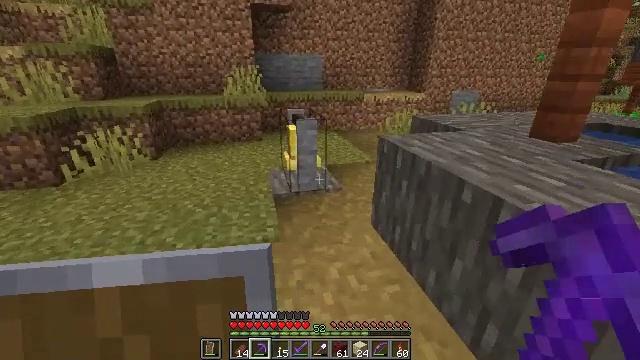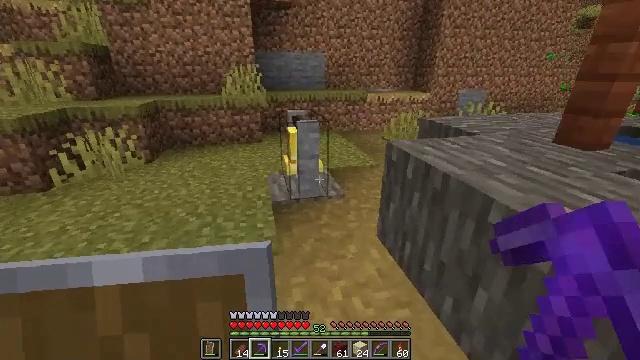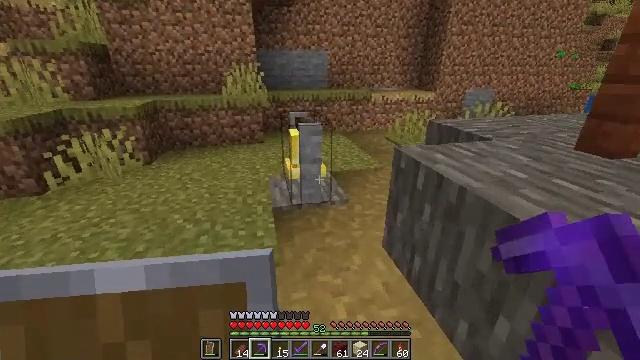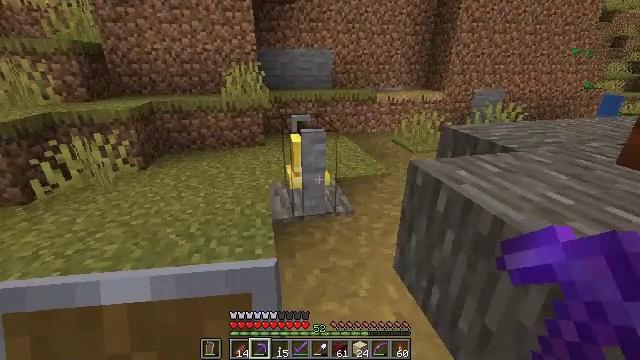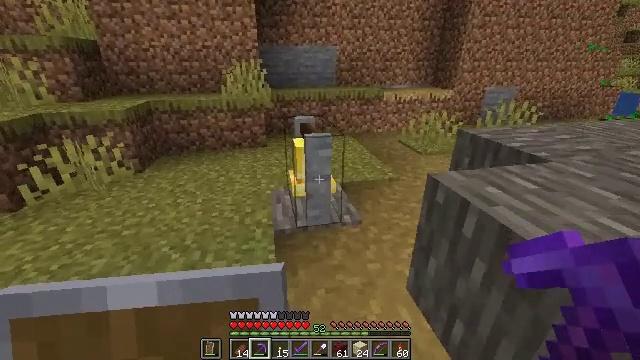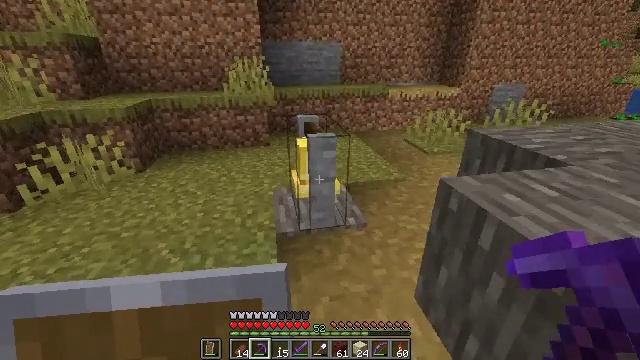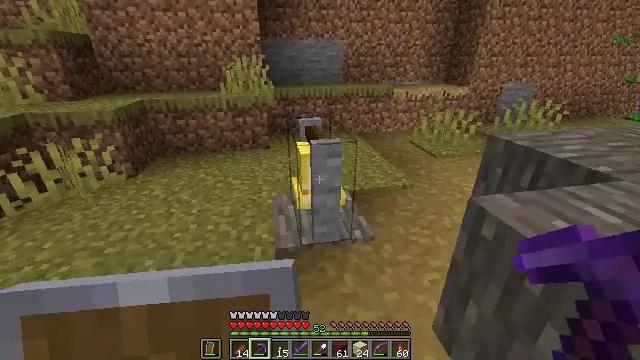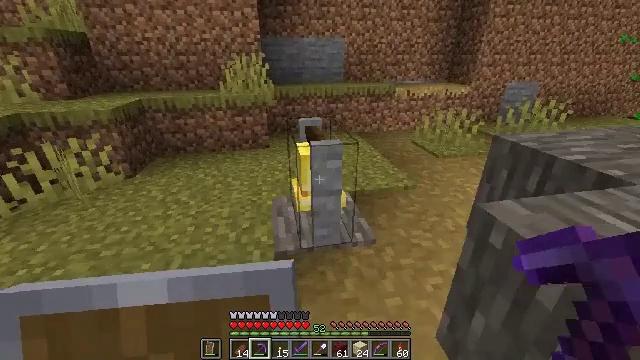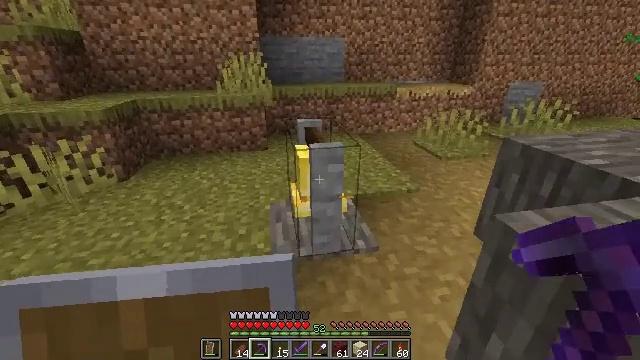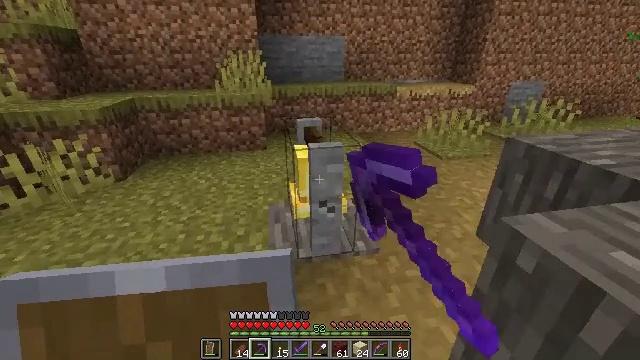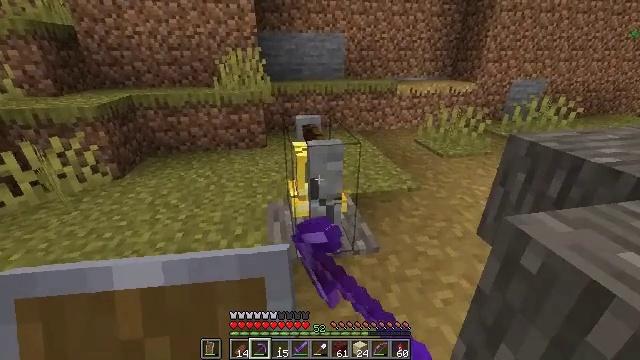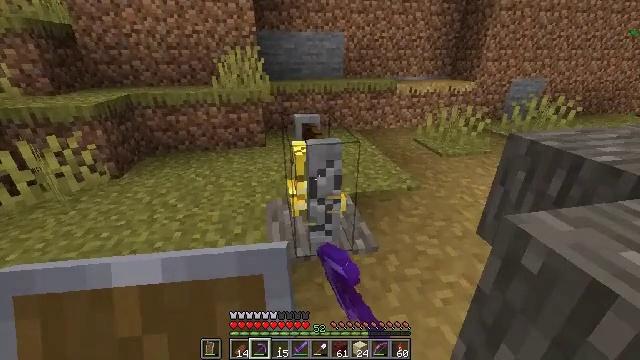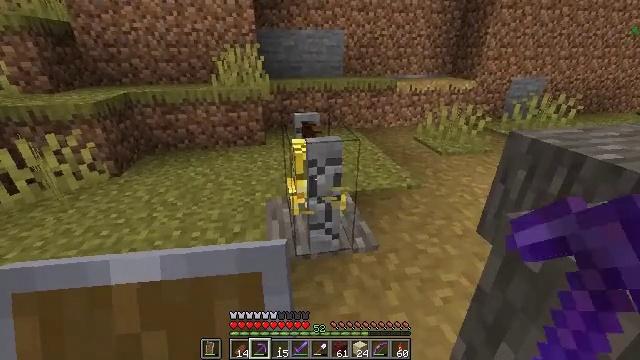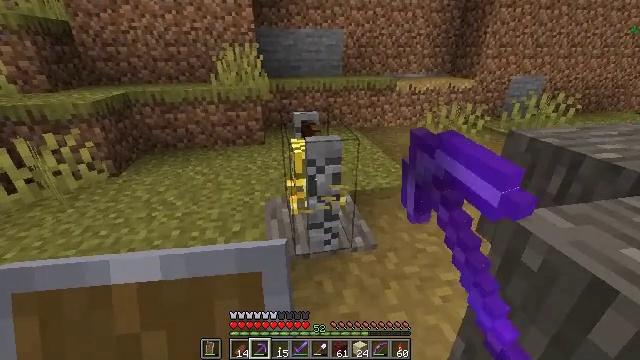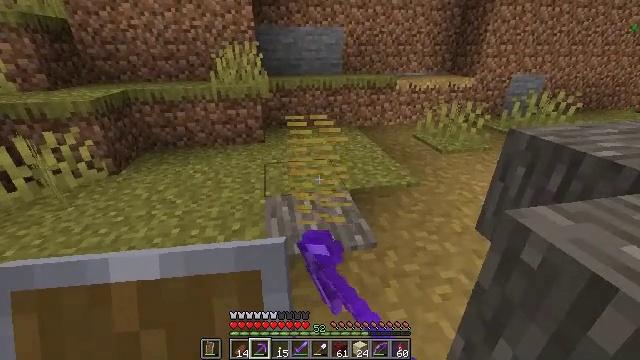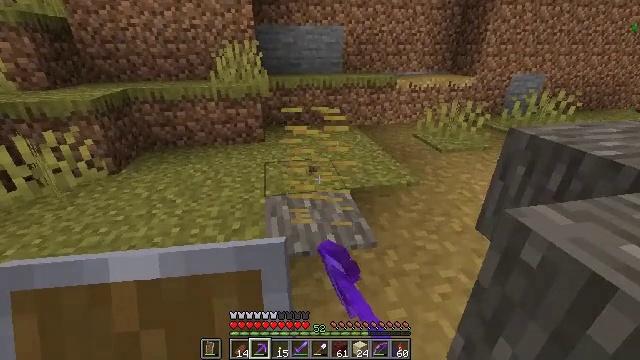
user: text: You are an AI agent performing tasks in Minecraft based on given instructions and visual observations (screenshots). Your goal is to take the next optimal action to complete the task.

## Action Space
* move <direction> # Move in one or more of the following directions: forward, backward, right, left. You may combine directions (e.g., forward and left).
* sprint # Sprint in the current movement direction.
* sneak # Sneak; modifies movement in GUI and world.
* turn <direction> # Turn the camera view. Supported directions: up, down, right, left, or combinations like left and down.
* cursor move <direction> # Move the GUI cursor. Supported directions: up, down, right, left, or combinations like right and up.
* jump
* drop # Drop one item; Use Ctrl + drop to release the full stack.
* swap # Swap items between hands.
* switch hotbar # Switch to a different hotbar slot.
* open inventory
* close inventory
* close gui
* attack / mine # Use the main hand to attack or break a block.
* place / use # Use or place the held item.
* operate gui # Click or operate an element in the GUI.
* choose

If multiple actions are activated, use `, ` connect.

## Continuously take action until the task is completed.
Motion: motion action
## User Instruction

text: Mine the bell from its post.
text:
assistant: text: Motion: move forward
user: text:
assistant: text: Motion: move forward
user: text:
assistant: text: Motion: move forward
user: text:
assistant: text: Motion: move forward
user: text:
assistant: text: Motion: move forward
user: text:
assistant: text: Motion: move forward
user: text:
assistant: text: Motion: no_op
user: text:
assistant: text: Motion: attack / mine
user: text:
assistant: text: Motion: attack / mine
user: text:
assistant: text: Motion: attack / mine
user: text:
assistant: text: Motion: attack / mine
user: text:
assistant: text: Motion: attack / mine
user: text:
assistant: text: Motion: attack / mine
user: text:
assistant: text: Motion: attack / mine
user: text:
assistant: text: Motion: attack / mine
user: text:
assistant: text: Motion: attack / mine
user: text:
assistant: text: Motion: attack / mine
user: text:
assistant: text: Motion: attack / mine
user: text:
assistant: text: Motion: attack / mine